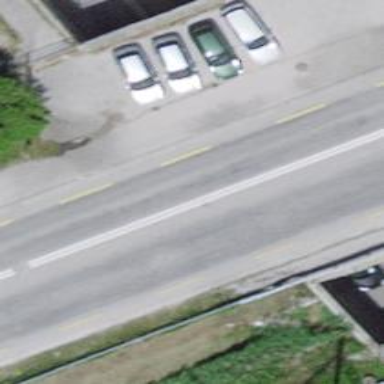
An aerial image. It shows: Primary highway bridge with asphalt surface and designated cycle lane.